Field crop: maize
Growth stage: 2
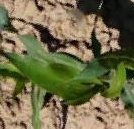
Species: maize